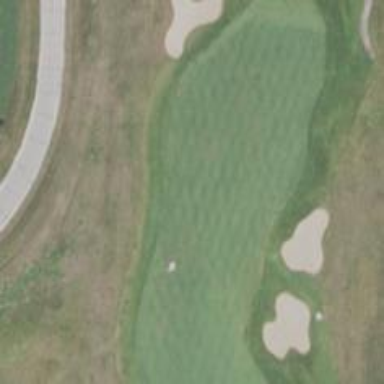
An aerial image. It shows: Golf hole.